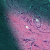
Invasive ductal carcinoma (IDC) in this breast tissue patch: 0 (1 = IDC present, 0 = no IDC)